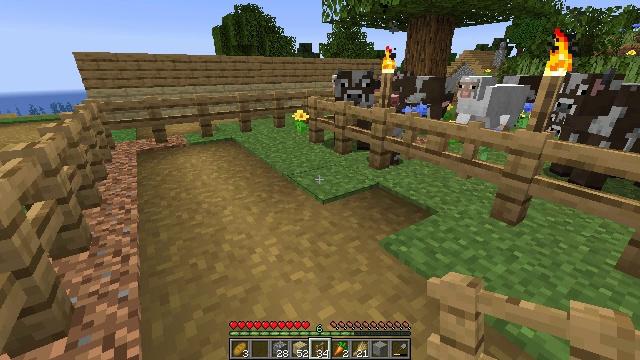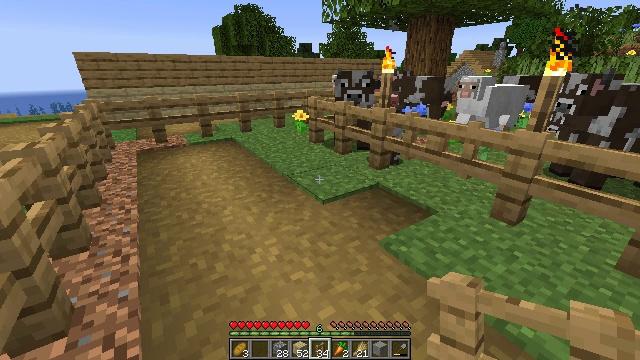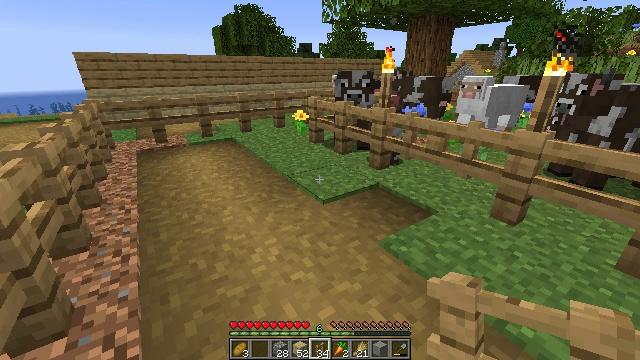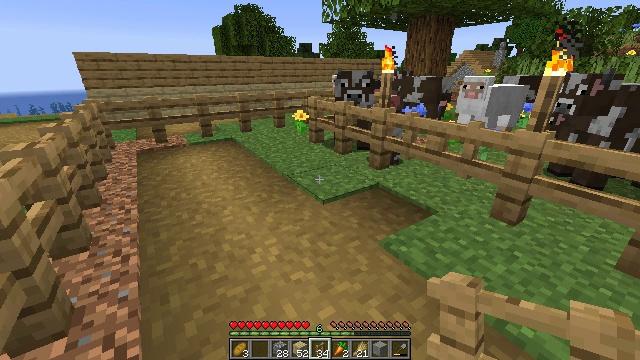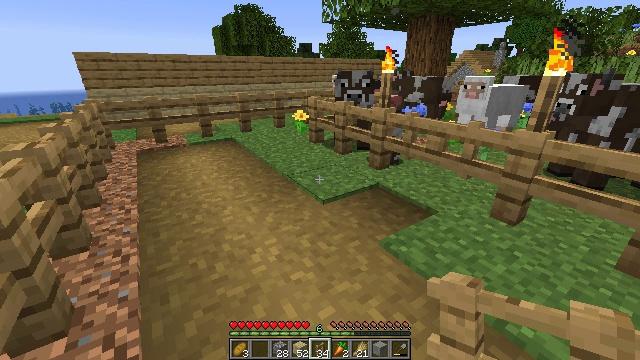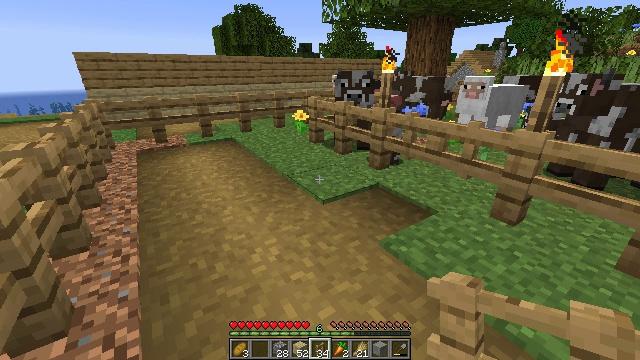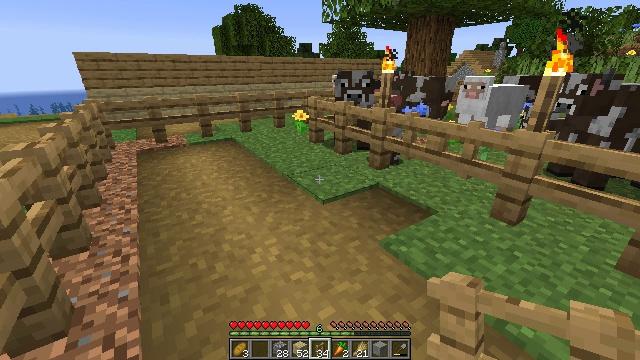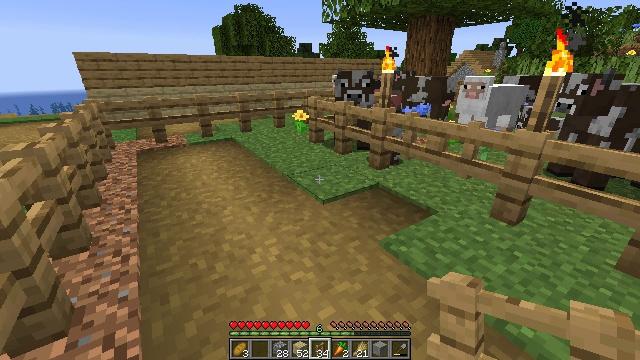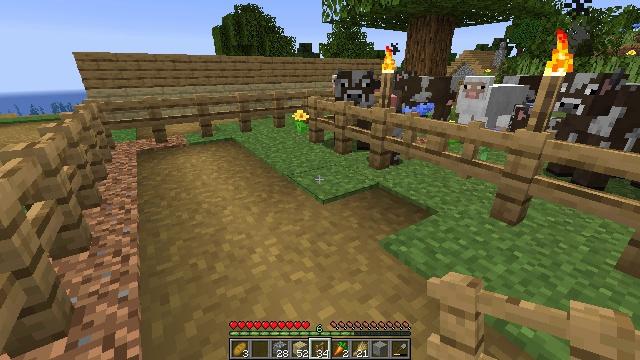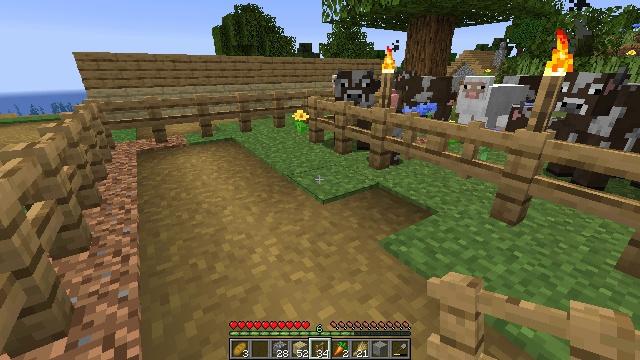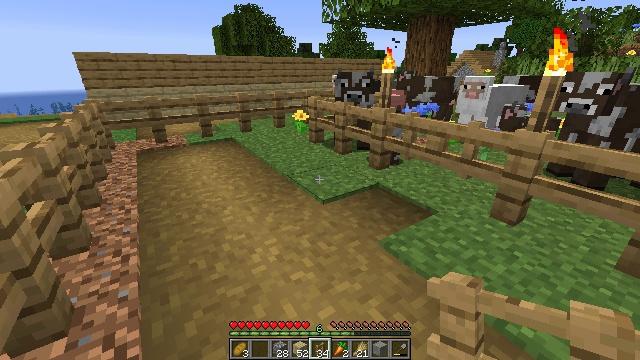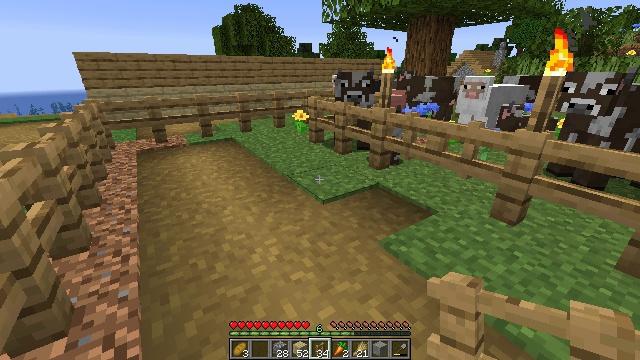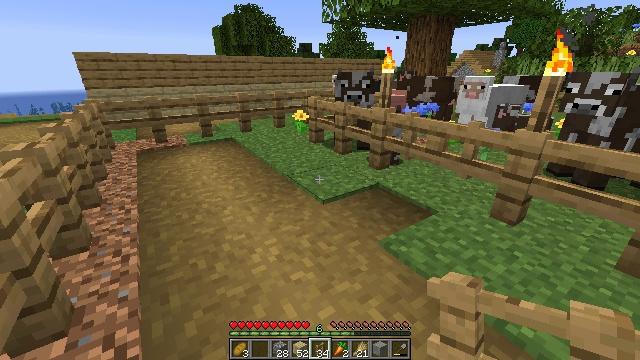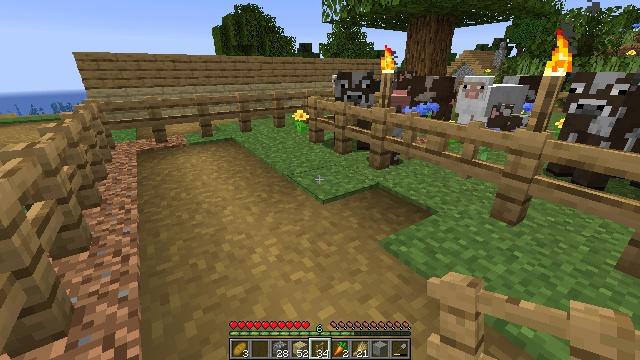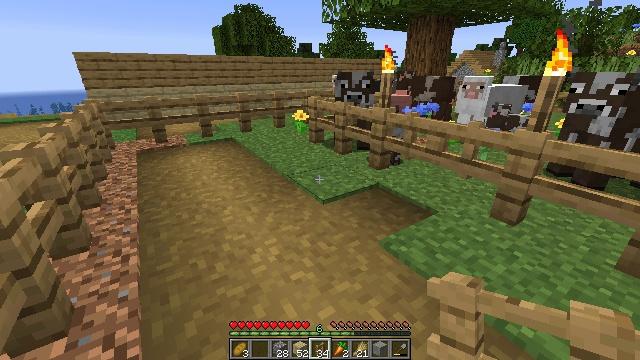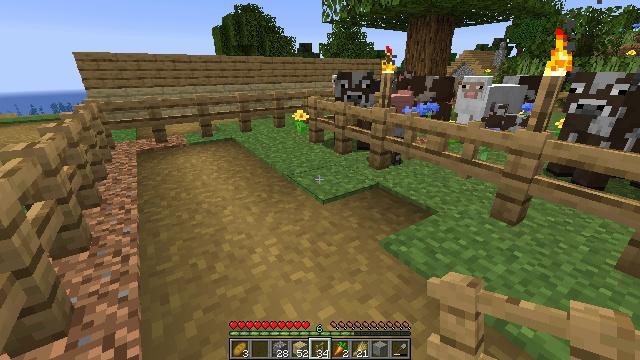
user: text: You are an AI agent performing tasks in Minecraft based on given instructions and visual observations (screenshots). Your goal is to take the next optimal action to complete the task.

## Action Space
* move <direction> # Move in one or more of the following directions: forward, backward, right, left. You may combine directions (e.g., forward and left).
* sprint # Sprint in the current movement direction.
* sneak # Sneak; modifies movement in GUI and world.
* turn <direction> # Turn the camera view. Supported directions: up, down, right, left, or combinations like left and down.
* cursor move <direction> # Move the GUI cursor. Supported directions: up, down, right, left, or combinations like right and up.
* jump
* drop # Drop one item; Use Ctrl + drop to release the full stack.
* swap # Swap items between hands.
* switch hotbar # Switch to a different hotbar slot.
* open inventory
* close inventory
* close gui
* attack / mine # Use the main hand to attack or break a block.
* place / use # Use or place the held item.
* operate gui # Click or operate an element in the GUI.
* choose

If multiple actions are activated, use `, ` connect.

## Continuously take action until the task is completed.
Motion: motion action
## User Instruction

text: Left-click to destroy the oak fence.
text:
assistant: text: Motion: no_op
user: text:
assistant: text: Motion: no_op
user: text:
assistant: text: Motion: no_op
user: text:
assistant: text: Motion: no_op
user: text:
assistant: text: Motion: no_op
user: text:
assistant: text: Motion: no_op
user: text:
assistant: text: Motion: no_op
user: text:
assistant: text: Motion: no_op
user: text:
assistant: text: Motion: no_op
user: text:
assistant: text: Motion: no_op
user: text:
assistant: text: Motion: no_op
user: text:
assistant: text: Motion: no_op
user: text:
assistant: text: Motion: no_op
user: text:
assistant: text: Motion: no_op
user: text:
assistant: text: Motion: no_op
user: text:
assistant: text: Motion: no_op
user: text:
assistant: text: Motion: no_op
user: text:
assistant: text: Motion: no_op
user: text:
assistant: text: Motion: no_op
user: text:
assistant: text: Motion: no_op
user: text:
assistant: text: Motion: no_op
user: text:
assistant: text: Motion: no_op
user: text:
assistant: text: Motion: no_op
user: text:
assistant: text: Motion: no_op
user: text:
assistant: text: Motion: no_op
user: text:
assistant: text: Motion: no_op
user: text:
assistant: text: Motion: no_op
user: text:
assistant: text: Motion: no_op
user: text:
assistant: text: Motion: no_op
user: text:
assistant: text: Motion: no_op